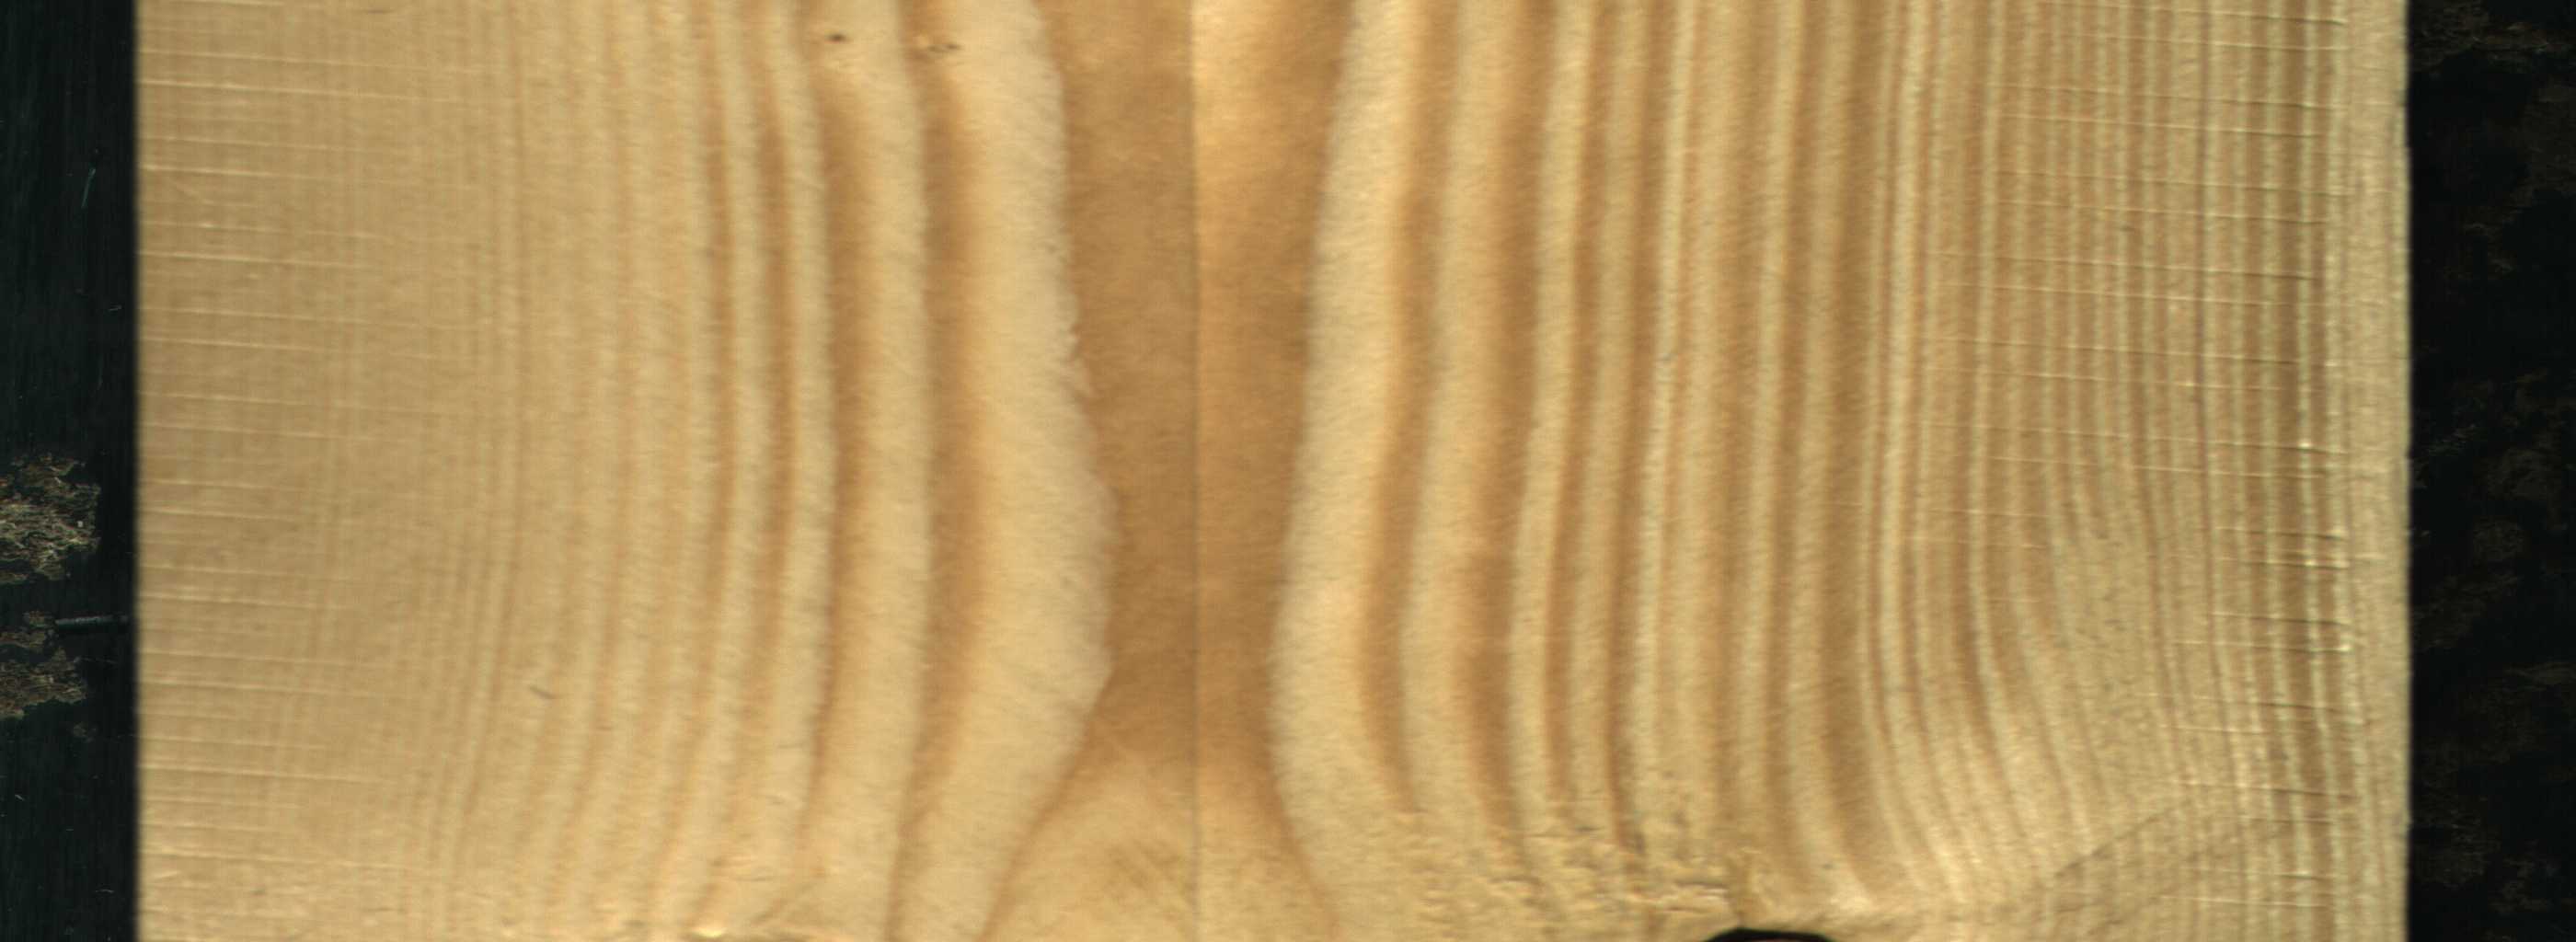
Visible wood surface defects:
Dead_Knot